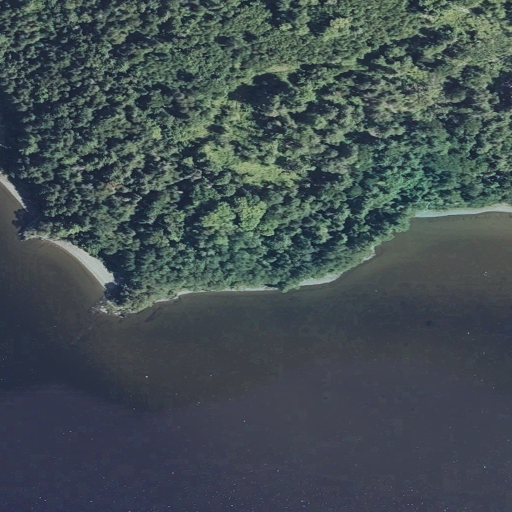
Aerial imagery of cape in Maine named Sunset Point containing open water, mixed forest, evergreen forest, herbaceous wetlands, and woody wetlands